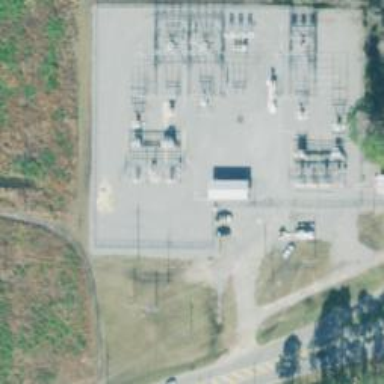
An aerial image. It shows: Distribution power substation secured by fence.